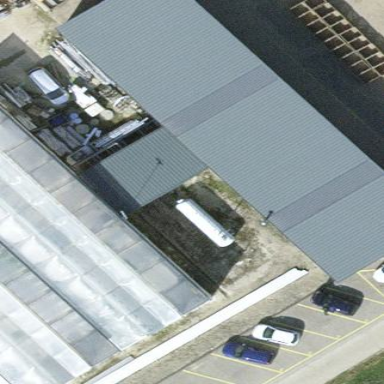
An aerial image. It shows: Industrial building.